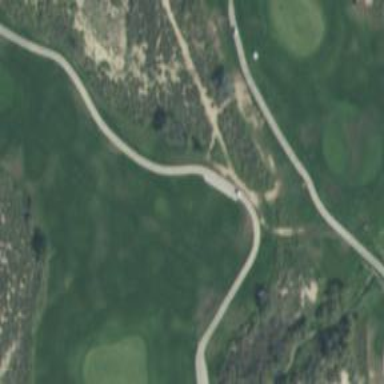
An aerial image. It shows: Golf tee.